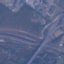
Land use / land cover class: Highway